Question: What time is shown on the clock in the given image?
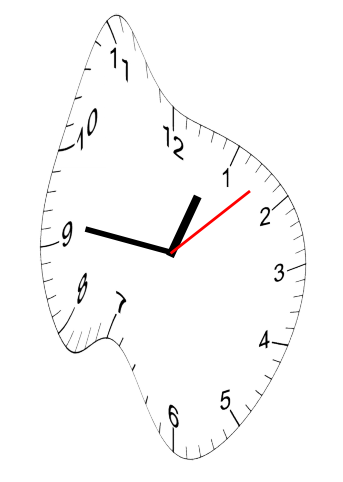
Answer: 12:46:08